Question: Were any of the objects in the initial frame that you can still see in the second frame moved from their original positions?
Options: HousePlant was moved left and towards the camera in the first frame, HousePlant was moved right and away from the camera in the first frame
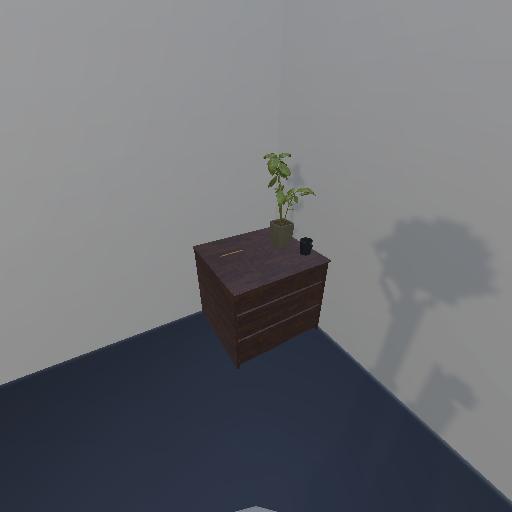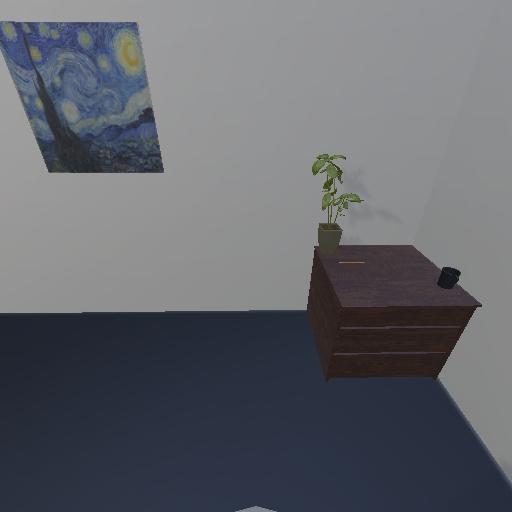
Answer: HousePlant was moved left and towards the camera in the first frame